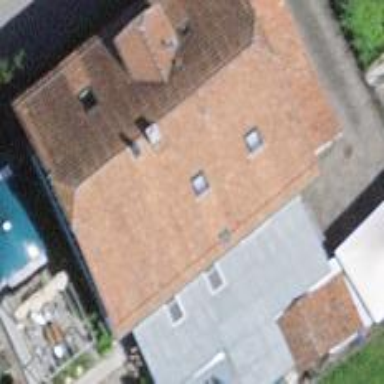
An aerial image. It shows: Residential building.